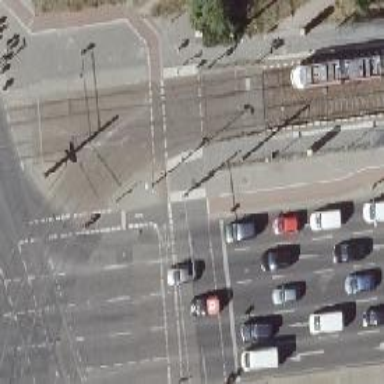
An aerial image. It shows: Tram crossing on the railway.